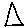
Label: triangle